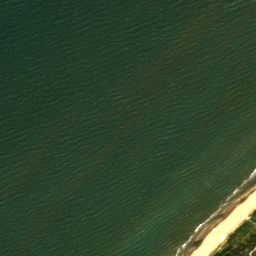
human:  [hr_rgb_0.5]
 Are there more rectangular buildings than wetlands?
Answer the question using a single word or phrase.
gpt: yes

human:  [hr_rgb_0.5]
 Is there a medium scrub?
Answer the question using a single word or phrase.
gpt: no

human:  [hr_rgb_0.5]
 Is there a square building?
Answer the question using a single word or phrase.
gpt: yes

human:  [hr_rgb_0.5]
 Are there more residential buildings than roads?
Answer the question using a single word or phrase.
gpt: no

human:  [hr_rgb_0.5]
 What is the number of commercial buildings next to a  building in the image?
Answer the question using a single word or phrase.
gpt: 0

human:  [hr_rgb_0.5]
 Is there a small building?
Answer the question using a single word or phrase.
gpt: yes

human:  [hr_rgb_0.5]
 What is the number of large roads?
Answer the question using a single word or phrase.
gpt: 0

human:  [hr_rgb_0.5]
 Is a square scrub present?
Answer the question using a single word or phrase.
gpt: no

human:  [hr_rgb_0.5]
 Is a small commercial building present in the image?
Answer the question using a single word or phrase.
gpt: no

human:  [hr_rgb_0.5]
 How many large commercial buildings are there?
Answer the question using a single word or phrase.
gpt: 0

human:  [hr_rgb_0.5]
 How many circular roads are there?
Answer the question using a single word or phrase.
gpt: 0

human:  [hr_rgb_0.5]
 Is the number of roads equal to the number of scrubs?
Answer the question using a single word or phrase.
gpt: no

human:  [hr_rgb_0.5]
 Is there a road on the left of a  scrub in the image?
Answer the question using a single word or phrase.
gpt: yes

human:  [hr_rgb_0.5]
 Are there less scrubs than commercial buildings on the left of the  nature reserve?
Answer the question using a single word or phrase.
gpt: no

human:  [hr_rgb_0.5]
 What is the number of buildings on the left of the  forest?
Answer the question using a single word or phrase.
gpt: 10

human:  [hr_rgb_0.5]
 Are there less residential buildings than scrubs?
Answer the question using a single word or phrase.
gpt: no

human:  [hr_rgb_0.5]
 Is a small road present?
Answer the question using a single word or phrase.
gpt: yes

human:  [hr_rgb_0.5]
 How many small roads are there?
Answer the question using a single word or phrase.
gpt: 12

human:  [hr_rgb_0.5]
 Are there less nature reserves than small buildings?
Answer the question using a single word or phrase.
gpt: yes

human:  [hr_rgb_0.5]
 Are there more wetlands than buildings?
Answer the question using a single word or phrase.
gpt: no

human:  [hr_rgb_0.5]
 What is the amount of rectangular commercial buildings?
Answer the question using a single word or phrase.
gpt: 0

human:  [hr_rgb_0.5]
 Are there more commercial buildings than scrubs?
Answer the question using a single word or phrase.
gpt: no

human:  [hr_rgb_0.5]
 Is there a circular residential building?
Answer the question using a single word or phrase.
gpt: no

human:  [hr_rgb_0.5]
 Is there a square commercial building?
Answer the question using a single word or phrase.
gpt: no

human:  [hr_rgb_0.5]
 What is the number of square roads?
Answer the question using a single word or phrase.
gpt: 0

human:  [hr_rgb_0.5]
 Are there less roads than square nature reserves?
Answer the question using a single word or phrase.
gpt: no

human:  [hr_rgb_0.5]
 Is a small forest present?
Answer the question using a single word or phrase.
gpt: no

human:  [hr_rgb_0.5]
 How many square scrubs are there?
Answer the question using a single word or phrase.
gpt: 0

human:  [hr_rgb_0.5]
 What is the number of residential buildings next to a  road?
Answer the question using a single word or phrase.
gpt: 5

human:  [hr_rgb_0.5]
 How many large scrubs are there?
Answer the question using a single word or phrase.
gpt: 3

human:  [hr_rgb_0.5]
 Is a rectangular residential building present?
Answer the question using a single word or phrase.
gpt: yes

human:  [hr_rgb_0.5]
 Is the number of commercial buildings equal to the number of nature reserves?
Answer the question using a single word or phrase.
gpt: no

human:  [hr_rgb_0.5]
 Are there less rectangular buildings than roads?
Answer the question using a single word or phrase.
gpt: yes

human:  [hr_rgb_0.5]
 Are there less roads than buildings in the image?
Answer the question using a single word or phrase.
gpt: yes

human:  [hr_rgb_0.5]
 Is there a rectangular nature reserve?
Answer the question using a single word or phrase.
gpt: no

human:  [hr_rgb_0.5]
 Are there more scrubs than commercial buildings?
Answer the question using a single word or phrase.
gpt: yes